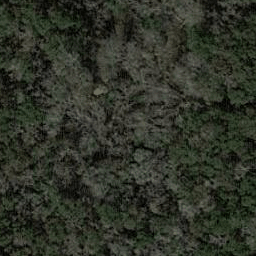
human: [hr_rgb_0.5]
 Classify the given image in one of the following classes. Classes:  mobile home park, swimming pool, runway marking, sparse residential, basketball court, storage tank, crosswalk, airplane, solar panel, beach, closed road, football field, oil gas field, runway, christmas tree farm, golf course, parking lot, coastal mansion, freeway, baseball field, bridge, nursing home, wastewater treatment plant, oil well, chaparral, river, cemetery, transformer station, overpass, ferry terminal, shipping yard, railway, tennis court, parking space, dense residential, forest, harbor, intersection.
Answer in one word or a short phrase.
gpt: forest